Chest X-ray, PA view. Patient: 18 years old, sex F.
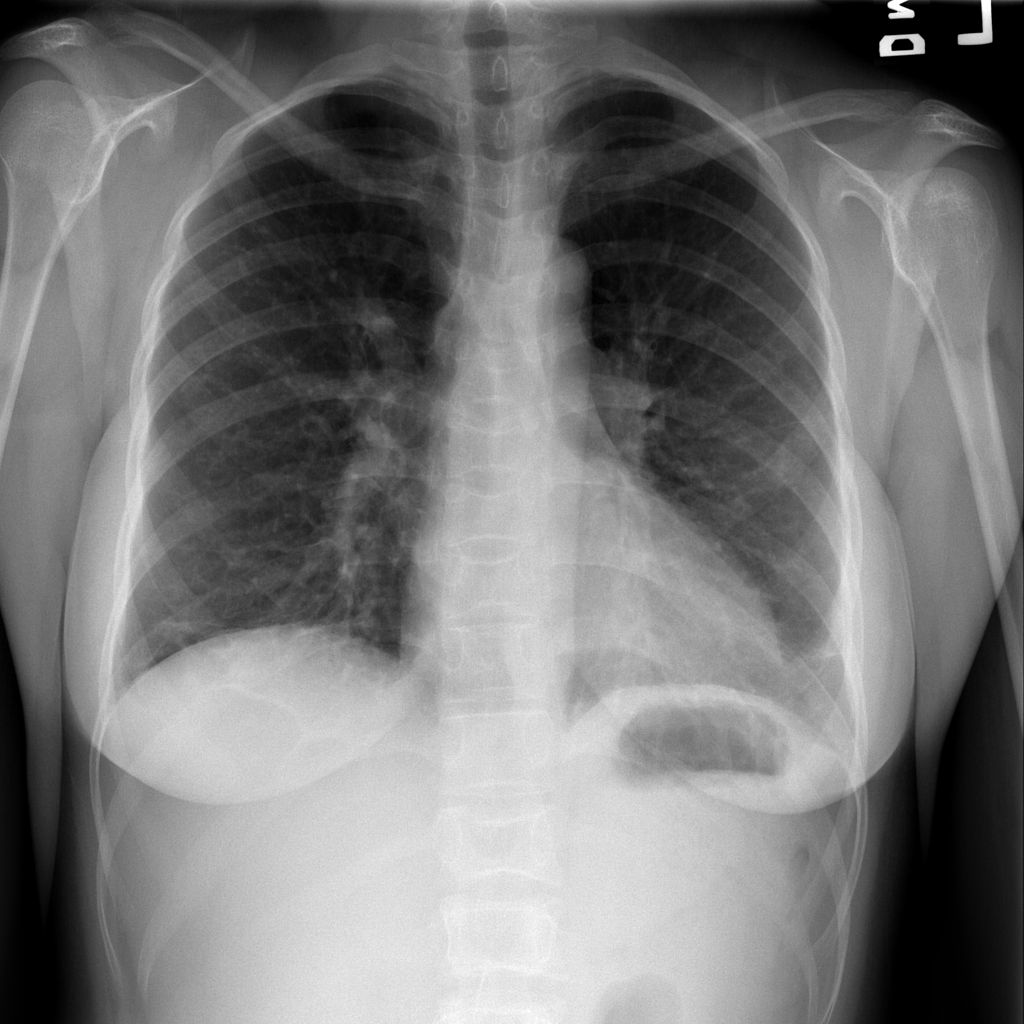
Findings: Atelectasis, Effusion